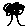
Label: tree